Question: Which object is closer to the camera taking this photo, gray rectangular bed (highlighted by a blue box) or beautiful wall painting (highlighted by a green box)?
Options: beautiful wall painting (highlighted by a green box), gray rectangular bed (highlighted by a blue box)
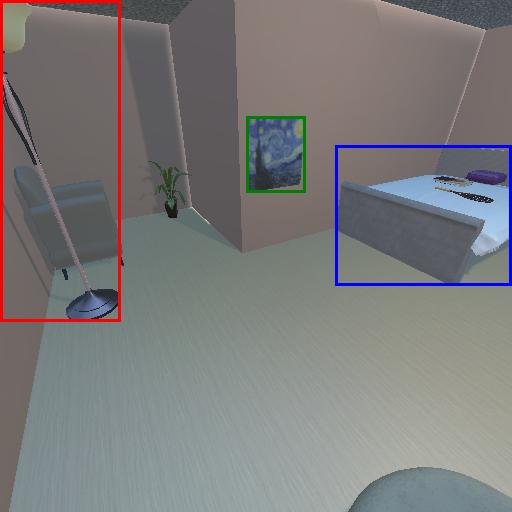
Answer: beautiful wall painting (highlighted by a green box)